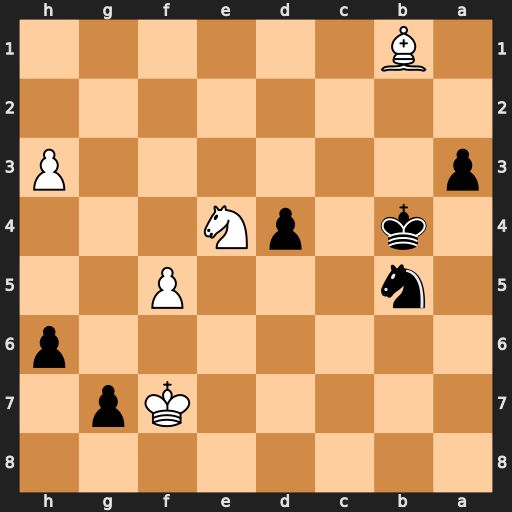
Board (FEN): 8/5Kp1/7p/1n3P2/1k1pN3/p6P/8/1B6
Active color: b
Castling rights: -
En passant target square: -
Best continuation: Nc3 Nf2 Nxb1 Kxg7 a2 f6 a1=Q